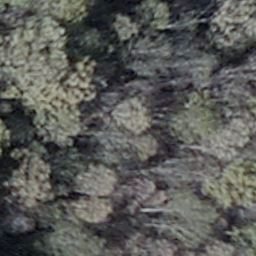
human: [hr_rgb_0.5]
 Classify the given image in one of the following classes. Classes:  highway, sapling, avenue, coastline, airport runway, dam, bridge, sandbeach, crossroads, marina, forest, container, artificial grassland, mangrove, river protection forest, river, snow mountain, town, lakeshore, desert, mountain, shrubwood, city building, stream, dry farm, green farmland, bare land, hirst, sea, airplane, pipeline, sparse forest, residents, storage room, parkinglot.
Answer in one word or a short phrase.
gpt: shrubwood